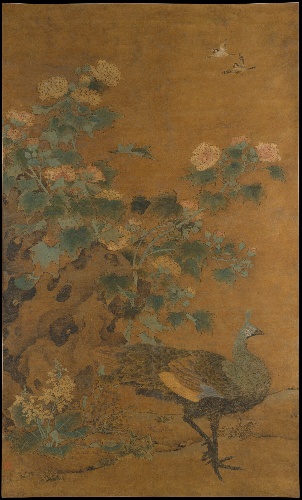
Title: 元   邊魯   孔雀芙蓉圖   軸|Peahen and hibiscus
Artist: Bian Lu
Artist bio: Chinese, active mid-14th century
Date: mid-14th century
Object type: Hanging scroll
Classification: Paintings
Medium: Hanging scroll; ink and color on silk
Culture: China
Period: Yuan dynasty (1271–1368)
Dimensions: Image: 66 7/8 x 40 1/4 in. (169.9 x 102.2 cm)
Overall with mounting: 103 x 41 1/4 in. (261.6 x 104.8 cm)
Overall with knobs: 103 x 45 7/8 in. (261.6 x 116.5 cm)
Department: Asian Art
Credit line: Purchase, The Dillon Fund and The B. Y. Lam Foundation Gifts, 1995
Accession year: 1995
Repository: Metropolitan Museum of Art, New York, NY
Tags: Peacocks|Flowers